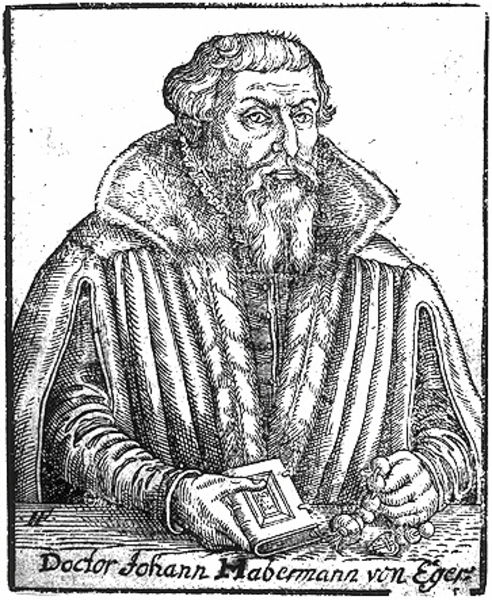
Titel: Bildnis des Andreas Musculus
Künstler: Franz Friedrich
Institution: (Seriendruck)
Schlagwörter: hand, kopf, mann, umhang, weiß, mund, nase, schwarz, tisch, zeichnung, blick, alt, bart, augen, barock, bibel, falten, gesicht, kleidung, kragen, mensch, pelz, rahmen, vollbart, ärmel, bildnis, hände, portrait, porträt, gewand, haare, halbfigur, mantel, reich, adel, kaufmann, instrumente, person, brustbild, frontal, lippen, perlen, umrandung, fell, holzschnitt, schrift, kette, grafik, graphik, rand, könig, inschrift, streng, name, umgang, unterschrift, buch, druck, schraffur, schwarz weiß, radierung, stich, bürger, arzt, kranz, schwart, kupferstich, rosenkranz, flugblatt, johann, doktor, reinzeichnung, untergewand, auftrag, doctor, gebetskranz, eger, egert, halbfgur, mabermann, habermann, gebetsschnur, wieviele männer habt ihr denn noch auf lager, die hängen mir jetzt wirklich zum hals raus, biel, tdoktor, auftragsportrait, doctor johann habermann von eger, johann habermann von eger, flatn, habermann voneger, kragenmantel